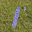
Label: 1